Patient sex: F
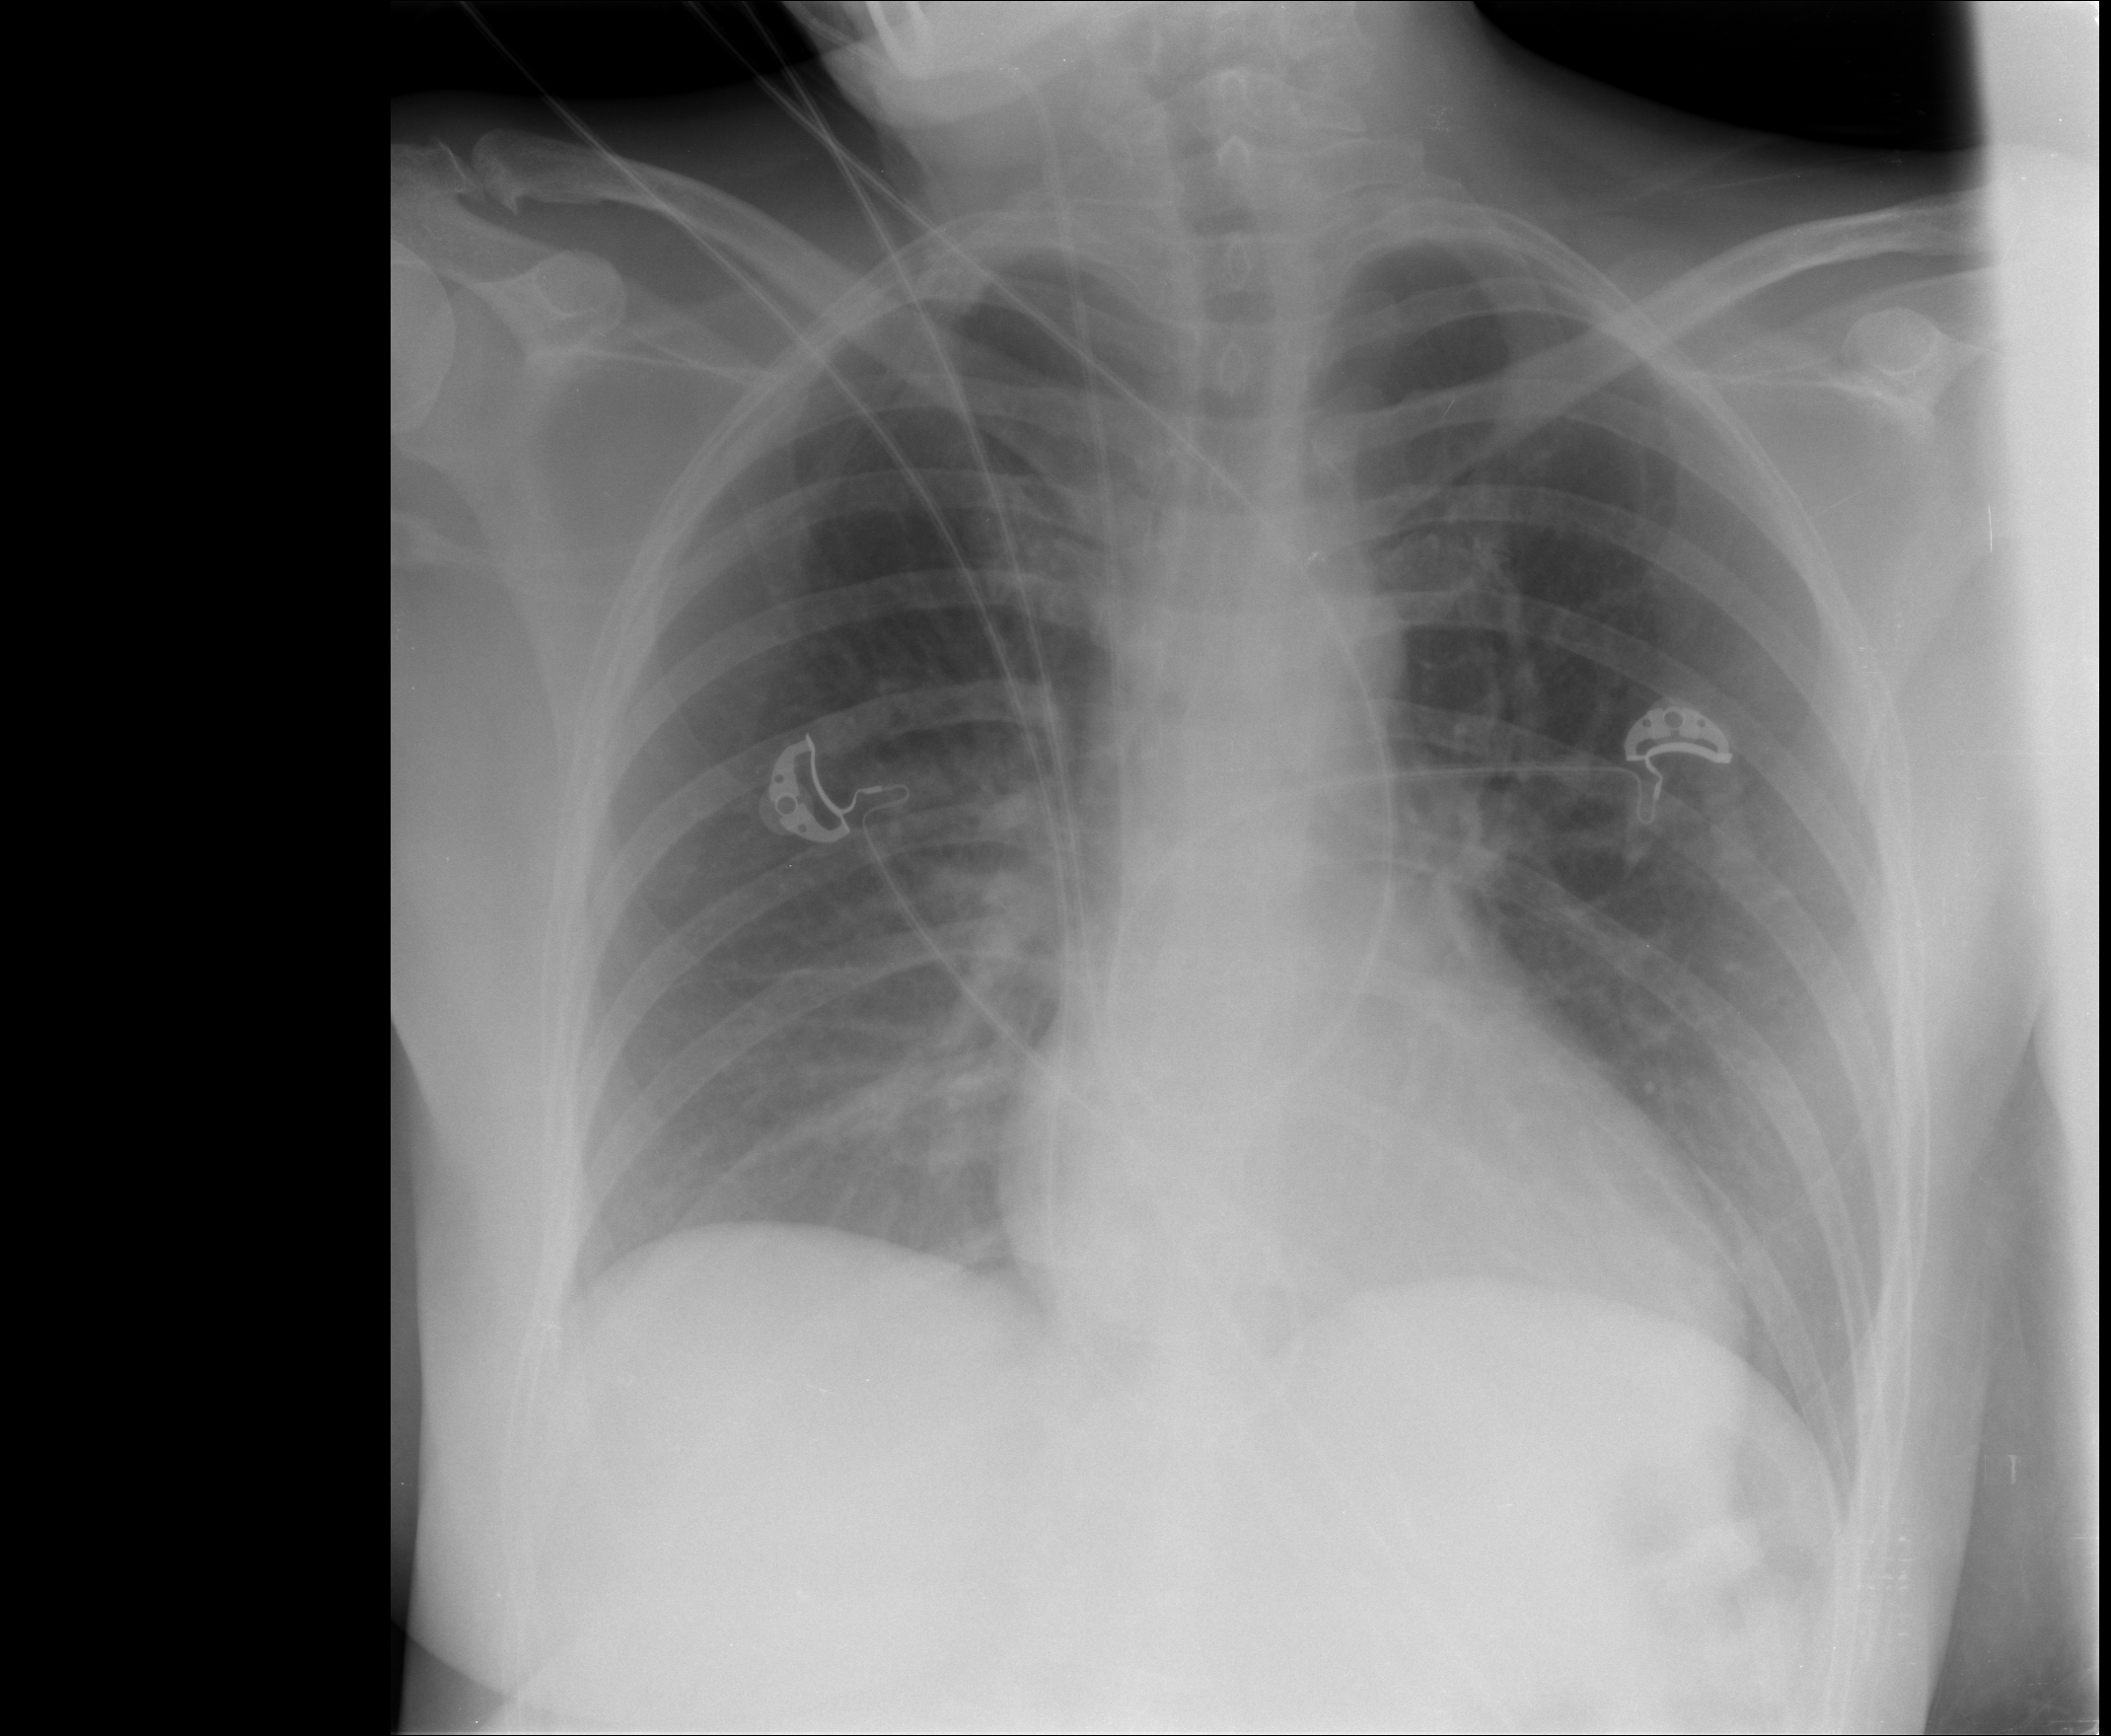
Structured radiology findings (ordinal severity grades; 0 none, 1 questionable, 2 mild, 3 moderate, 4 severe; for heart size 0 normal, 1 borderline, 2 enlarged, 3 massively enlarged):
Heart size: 0
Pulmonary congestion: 2
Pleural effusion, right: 0
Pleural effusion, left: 0
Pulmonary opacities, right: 0
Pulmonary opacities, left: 0
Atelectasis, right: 0
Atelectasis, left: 0